Question: I'm trying to create a view controller with two views, one of them is actually a custom tableview, something like this:

Is it possible to add some kind of proportional constraints, so that in all devices and all orientations the upper view will be in same relation to the bottom view? (here it looks like 1:3 more or less).
Trying to do it without writing any code...
Thanks in advance,
Ox.
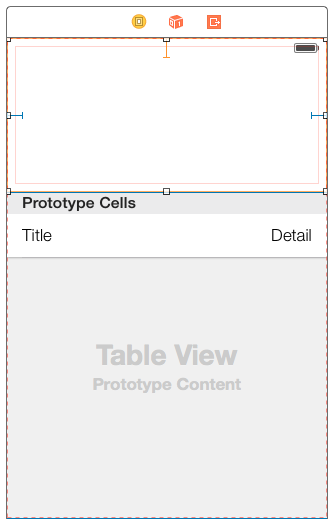
Answer: Yes, you can do that in IB. Select both views, and choose "Equal Heights" from the pin menu. Edit the constraint, and change the multiplier to what you want (like 3 or 0.33 depending on what order the views are in).